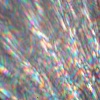
Label: sunburn